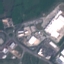
Label: Industrial